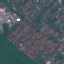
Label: Residential